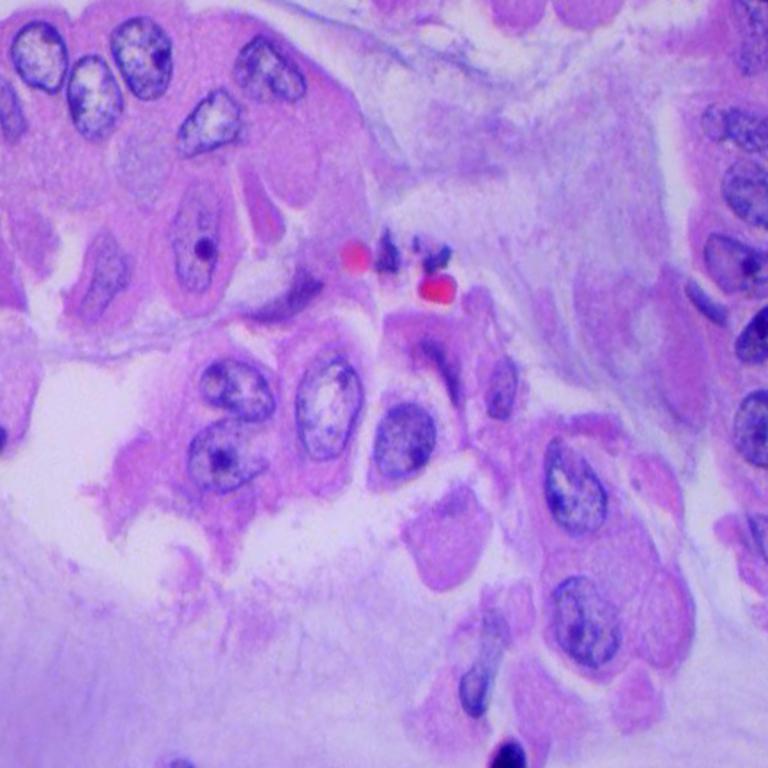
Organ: lung
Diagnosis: adenocarcinomas